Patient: sex F, age 82
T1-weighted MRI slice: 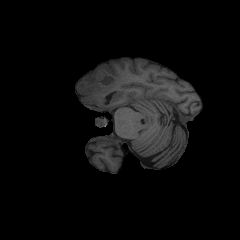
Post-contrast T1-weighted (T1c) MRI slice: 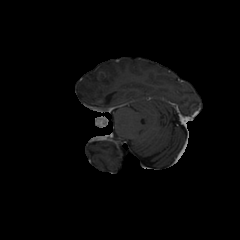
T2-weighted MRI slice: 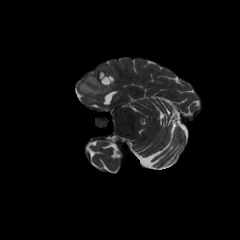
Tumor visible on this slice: yes
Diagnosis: Glioblastoma, IDH-wildtype
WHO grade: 4